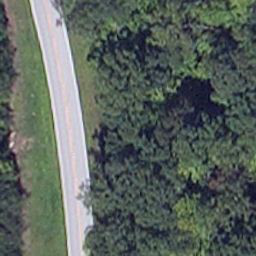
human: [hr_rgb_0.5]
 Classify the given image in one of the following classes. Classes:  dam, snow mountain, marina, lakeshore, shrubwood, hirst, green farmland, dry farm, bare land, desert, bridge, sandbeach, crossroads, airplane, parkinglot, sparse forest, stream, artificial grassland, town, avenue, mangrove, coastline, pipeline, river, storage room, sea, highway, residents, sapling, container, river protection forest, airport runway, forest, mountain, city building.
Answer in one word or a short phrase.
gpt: avenue